Question: I am changing a user list/table I made with Razor and JQuery into AngularJS. One of the features of this 'table' was the ability to show/hide additional user details. The table had two sets of 'tr' with the second one being 'display:none' but would slide down/be visible when its above 'tr' was clicked to show details.
Example (Original) <URL>

I tried to apply the code onto my AngularJS but it does not seem to work for some reason (no errors either)
(skeleton)
'''
<table>
<tr class="col-xs-12">
<td class="col-xs-2">@Html.DisplayFor(modelItem => item.name)</td>
<td class="col-xs-2">@Html.DisplayFor(modelItem => item.email)</td>
// ect...
</tr>
<tr class="col-xs-12" style="display:none">
<td colspan="12">
<p>
@Html.DisplayFor(other stuff)
</p>
</td>
</tr>
</table>
'''
'''
<table class="table table-striped col-xs-12">
<tbody ng-repeat="actors in Users">
<tr class="col-xs-12">
<td class="col-xs-2">{{actors.name}}</td>
<td class="col-xs-2">{{actors.email}}</td>
// ect...
</tr>
<tr class="col-xs-12" style="display:none">
<td colspan="6">
<p>
{{actors.otherThings}}
</p>
</td>
</tr>
</tbody>
</table>
'''
(Original had 'td[colspan=12]' instead of 'td[colspan=6]')
'''
<script>
// Toggle Additional Details
$(function () {
$("td[colspan=6]").find("p").hide();
$("td[colspan=6]").addClass("nopadding");
// && !$(e.target).is('span')
$("tr").click(function (e) {
if (!$(e.target).is('button') && !$(e.target).is('input') && !$(e.target).is('select')) {
var $target = $(this);
var $detailsTd = $target.find("td[colspan=6]");
if ($detailsTd.length) {
$detailsTd.find("p").slideUp();
$detailsTd.addClass("nopadding");
} else {
$detailsTd = $target.next().find("td[colspan=6]");
$detailsTd.find("p").slideToggle();
$detailsTd.toggleClass("nopadding");
}
}
});
});
</script>
'''
'''
/* Removes padding from interactive rows */
.table > tbody > tr > td.nopadding {
padding: 0px;
}
'''
I am still new to AngularJS so maybe I am missing something simple, but I just want to be able to expand show/hide the additional 'tr'. Not sure why it does not work for my Angular code.
'''
var app = angular.module("app", ['ngRoute', 'ngResource']);
app.config(function ($routeProvider) {
$routeProvider
.when('/', {
templateUrl: '/pages/home.html',
controller: 'HomeController'
})
.when('/home', {
templateUrl: '/pages/home.html',
controller: 'HomeController'
})
.when('/unknown', {
templateUrl: '/pages/unknown.html',
controller: 'UnknownController'
})
.otherwise({
templateUrl: '/pages/home.html',
controller: 'HomeController'
});
});
app.factory('userService', function ($http) {
var userService = {};
userService.getUsers = function () {
return $http({
url: '/API/APITest',
method: "GET"
})
}
return userService;
});
app.controller('HomeController', function ($scope, userService, $resource, $http) {
$scope.orderByField = 'name';
$scope.reverseSort = false;
$scope.ordering = "(ascending)";
$scope.orderByFieldFunction = function (value) {
$scope.reverseSort = !$scope.reverseSort;
$scope.orderByField = value;
if ($scope.reverseSort === false) {
$scope.ordering = "(ascending)";
} else {
$scope.ordering = "(descending)";
}
}
userService.getUsers().success(function (users) {
$scope.Users = users;
});
});
app.controller('UnknownController', function ($scope, userService, $resource, $http) {
$scope.title = "404 - Does Not Exist";
});
'''
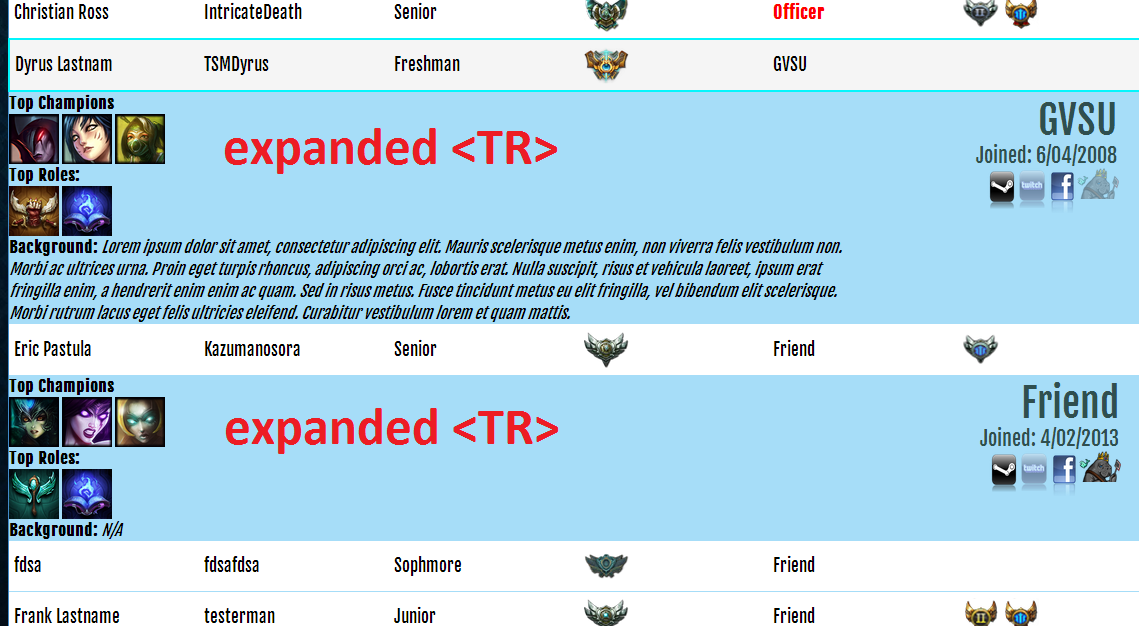
Answer: You can add the jQuery in a directive like this, if this is what you're after:
Example: <URL>
AngularJS Directive
'''
app.directive('showmore',function() {
return {
restrict:'A',
link: function(scope,element,attr) {
element.on('click',function() {
element.next('tr').toggle();
});
}
}
});
// or apply a flag to the model with an ng-click on the tr
$scope.more = function(actor) {
if (!actor.more) {
actor.more = true;
}
else {
actor.more = false;
}
};
'''
HTML
'''
<table>
<tbody ng-repeat="actors in Users">
<tr showmore ng-click="more(actors)">
<td class="col-xs-2">{{actors.name}}</td>
<td class="col-xs-2">{{actors.email}}</td>
</tr>
<tr style="display:none;">
<td colspan="2">
<p>
{{actors.otherThings}}
</p>
</td>
</tr>
</tbody>
</table>
'''